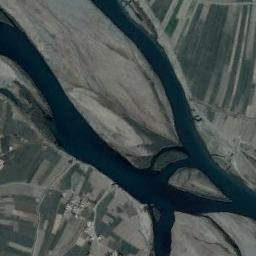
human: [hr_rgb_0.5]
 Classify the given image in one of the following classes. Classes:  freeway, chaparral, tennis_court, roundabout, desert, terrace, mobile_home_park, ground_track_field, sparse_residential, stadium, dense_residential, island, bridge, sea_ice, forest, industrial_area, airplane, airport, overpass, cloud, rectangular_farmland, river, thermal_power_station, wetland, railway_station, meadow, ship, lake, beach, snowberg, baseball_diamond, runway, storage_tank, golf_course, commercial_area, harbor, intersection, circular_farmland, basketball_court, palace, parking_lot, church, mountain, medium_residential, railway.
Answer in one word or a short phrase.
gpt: river